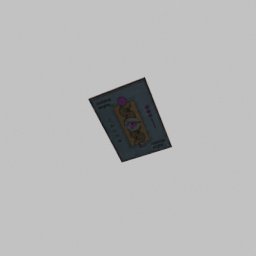
Label: decoration